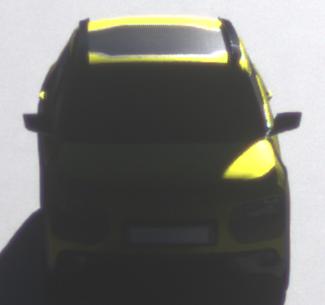
Make: Citroen
Model: C4 Cactus PureTech 75
Detailed model: C4 Cactus
Model produced from: 2014/09
Model produced until: 2015/03
Doors: 5
Color: yellow
Road condition: dry road
Daytime: sunrise or sunset
Contrast: medium contrast